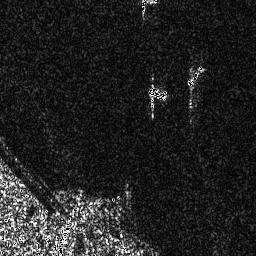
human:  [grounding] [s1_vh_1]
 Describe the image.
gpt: In the satellite image, there is  <ref>1 small ship </ref> <box>[[72, 25, 79, 33, 0]]</box> located at top right,  <ref>1 small ship </ref> <box>[[57, 33, 65, 39, 0]]</box> located at center.